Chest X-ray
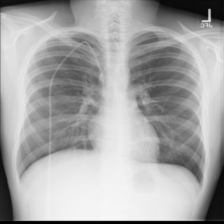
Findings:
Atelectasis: negative
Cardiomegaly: negative
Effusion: negative
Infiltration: negative
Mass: negative
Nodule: negative
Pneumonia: negative
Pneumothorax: negative
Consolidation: negative
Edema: negative
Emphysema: negative
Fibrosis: negative
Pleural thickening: negative
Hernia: negative